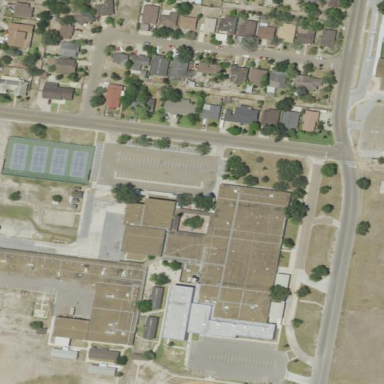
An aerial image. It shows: School building.